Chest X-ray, AP view. Patient: 28 years old, sex F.
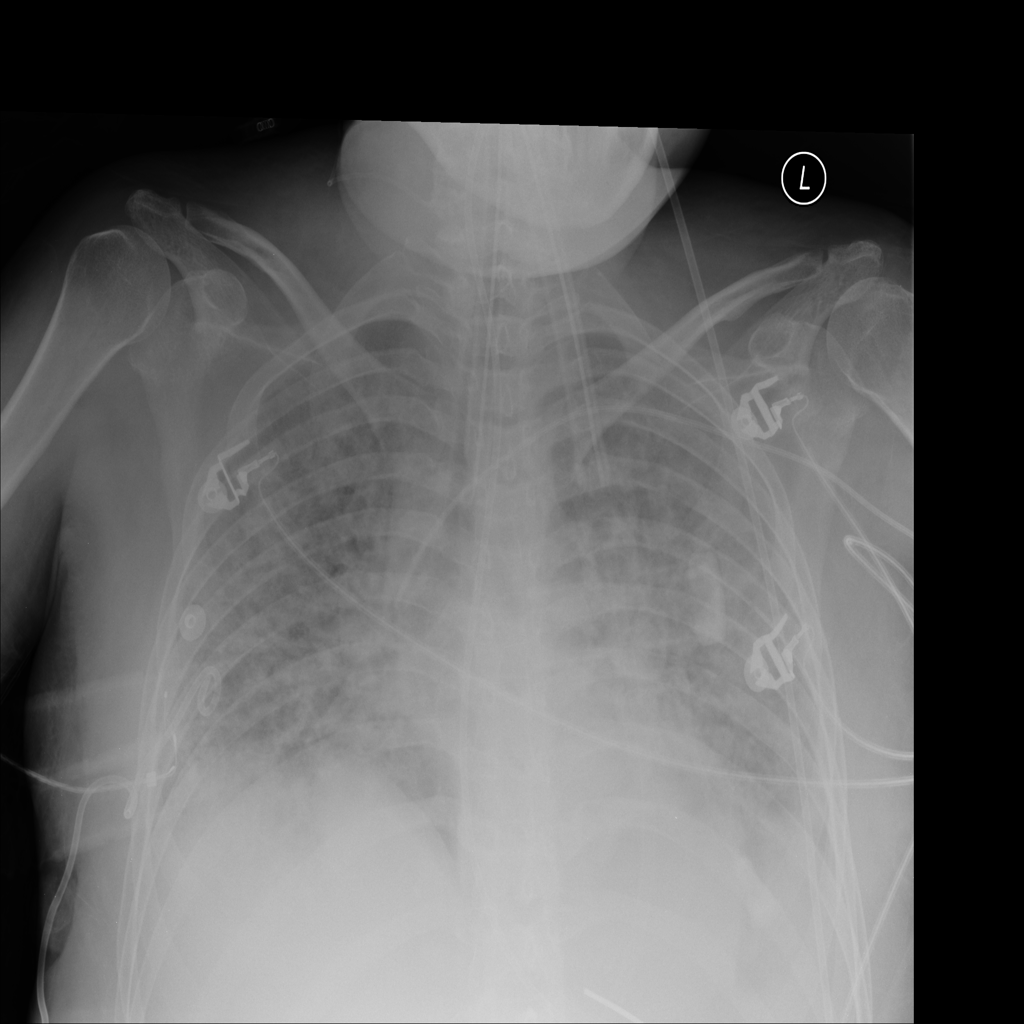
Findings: No Finding